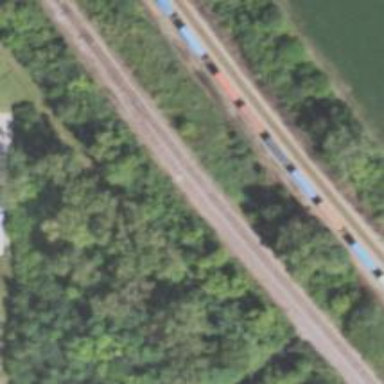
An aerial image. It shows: Railway siding for service.